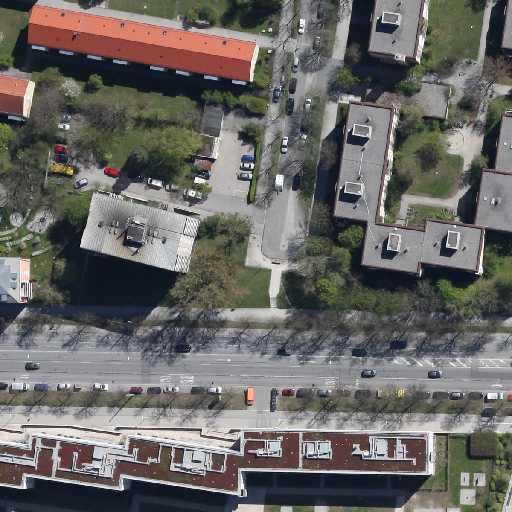
Referring expression: truck